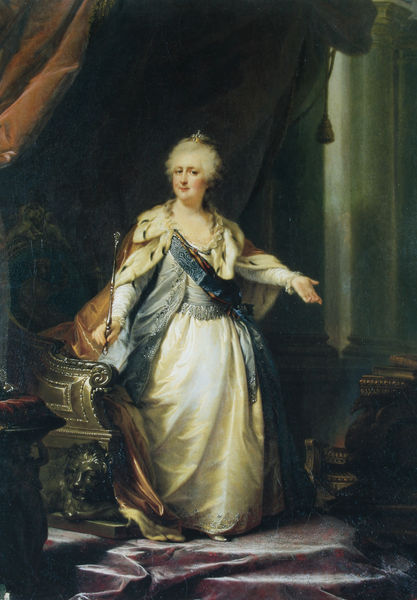
Titel: Katharina II.
Künstler: Johann-Baptist Lampi
Standort: St. Petersburg
Institution: Schloss Pawlowsk
Schlagwörter: blau, dunkel, gemälde, hand, schatten, umhang, weiß, ausschnitt, braun, frankreich, frau, geste, grau, kleid, licht, mund, nase, profil, raum, stuhl, säule, säulen, zimmer, blick, dame, rot, schloss, tuch, rock, teppich, alt, arm, augen, band, barock, falten, gesicht, hermelin, pelz, samt, stehen, bildnis, portrait, porträt, vorhang, öl, gewand, gold, mantel, pose, stehend, stoff, adel, diadem, england, krone, prinzessin, seide, adelige, fell, mähne, perücke, schärpe, adlig, ornage, haltung, mieder, stab, creme, violett, ölgemälde, treppe, thron, glanz, ganzfigurig, robe, stufe, stufen, überwurf, kordel, quaste, stola, truhe, scherpe, nerz, trohn, kapitell, ganzfigur, gestus, herrschaftlich, baldachin, königlich, herrscherin, königin, löwe, marmorboden, quast, trottel, zarin, seidenkleid, gewebe, maria, rute, victoria, kaiserin, zepter, szepter, prunkvoll, thronsaal, viktoria, trhon, ausladend, zobel, theresia, weißhaarig, regentin, del, königina, throm, gnädig, oppulent, siadem